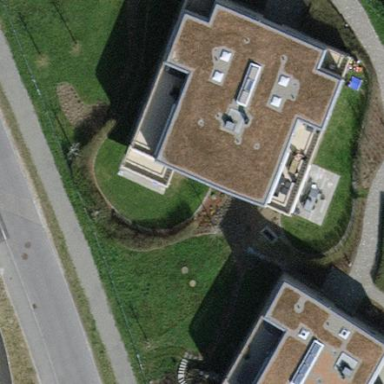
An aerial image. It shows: Flat-roofed apartment building.